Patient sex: M
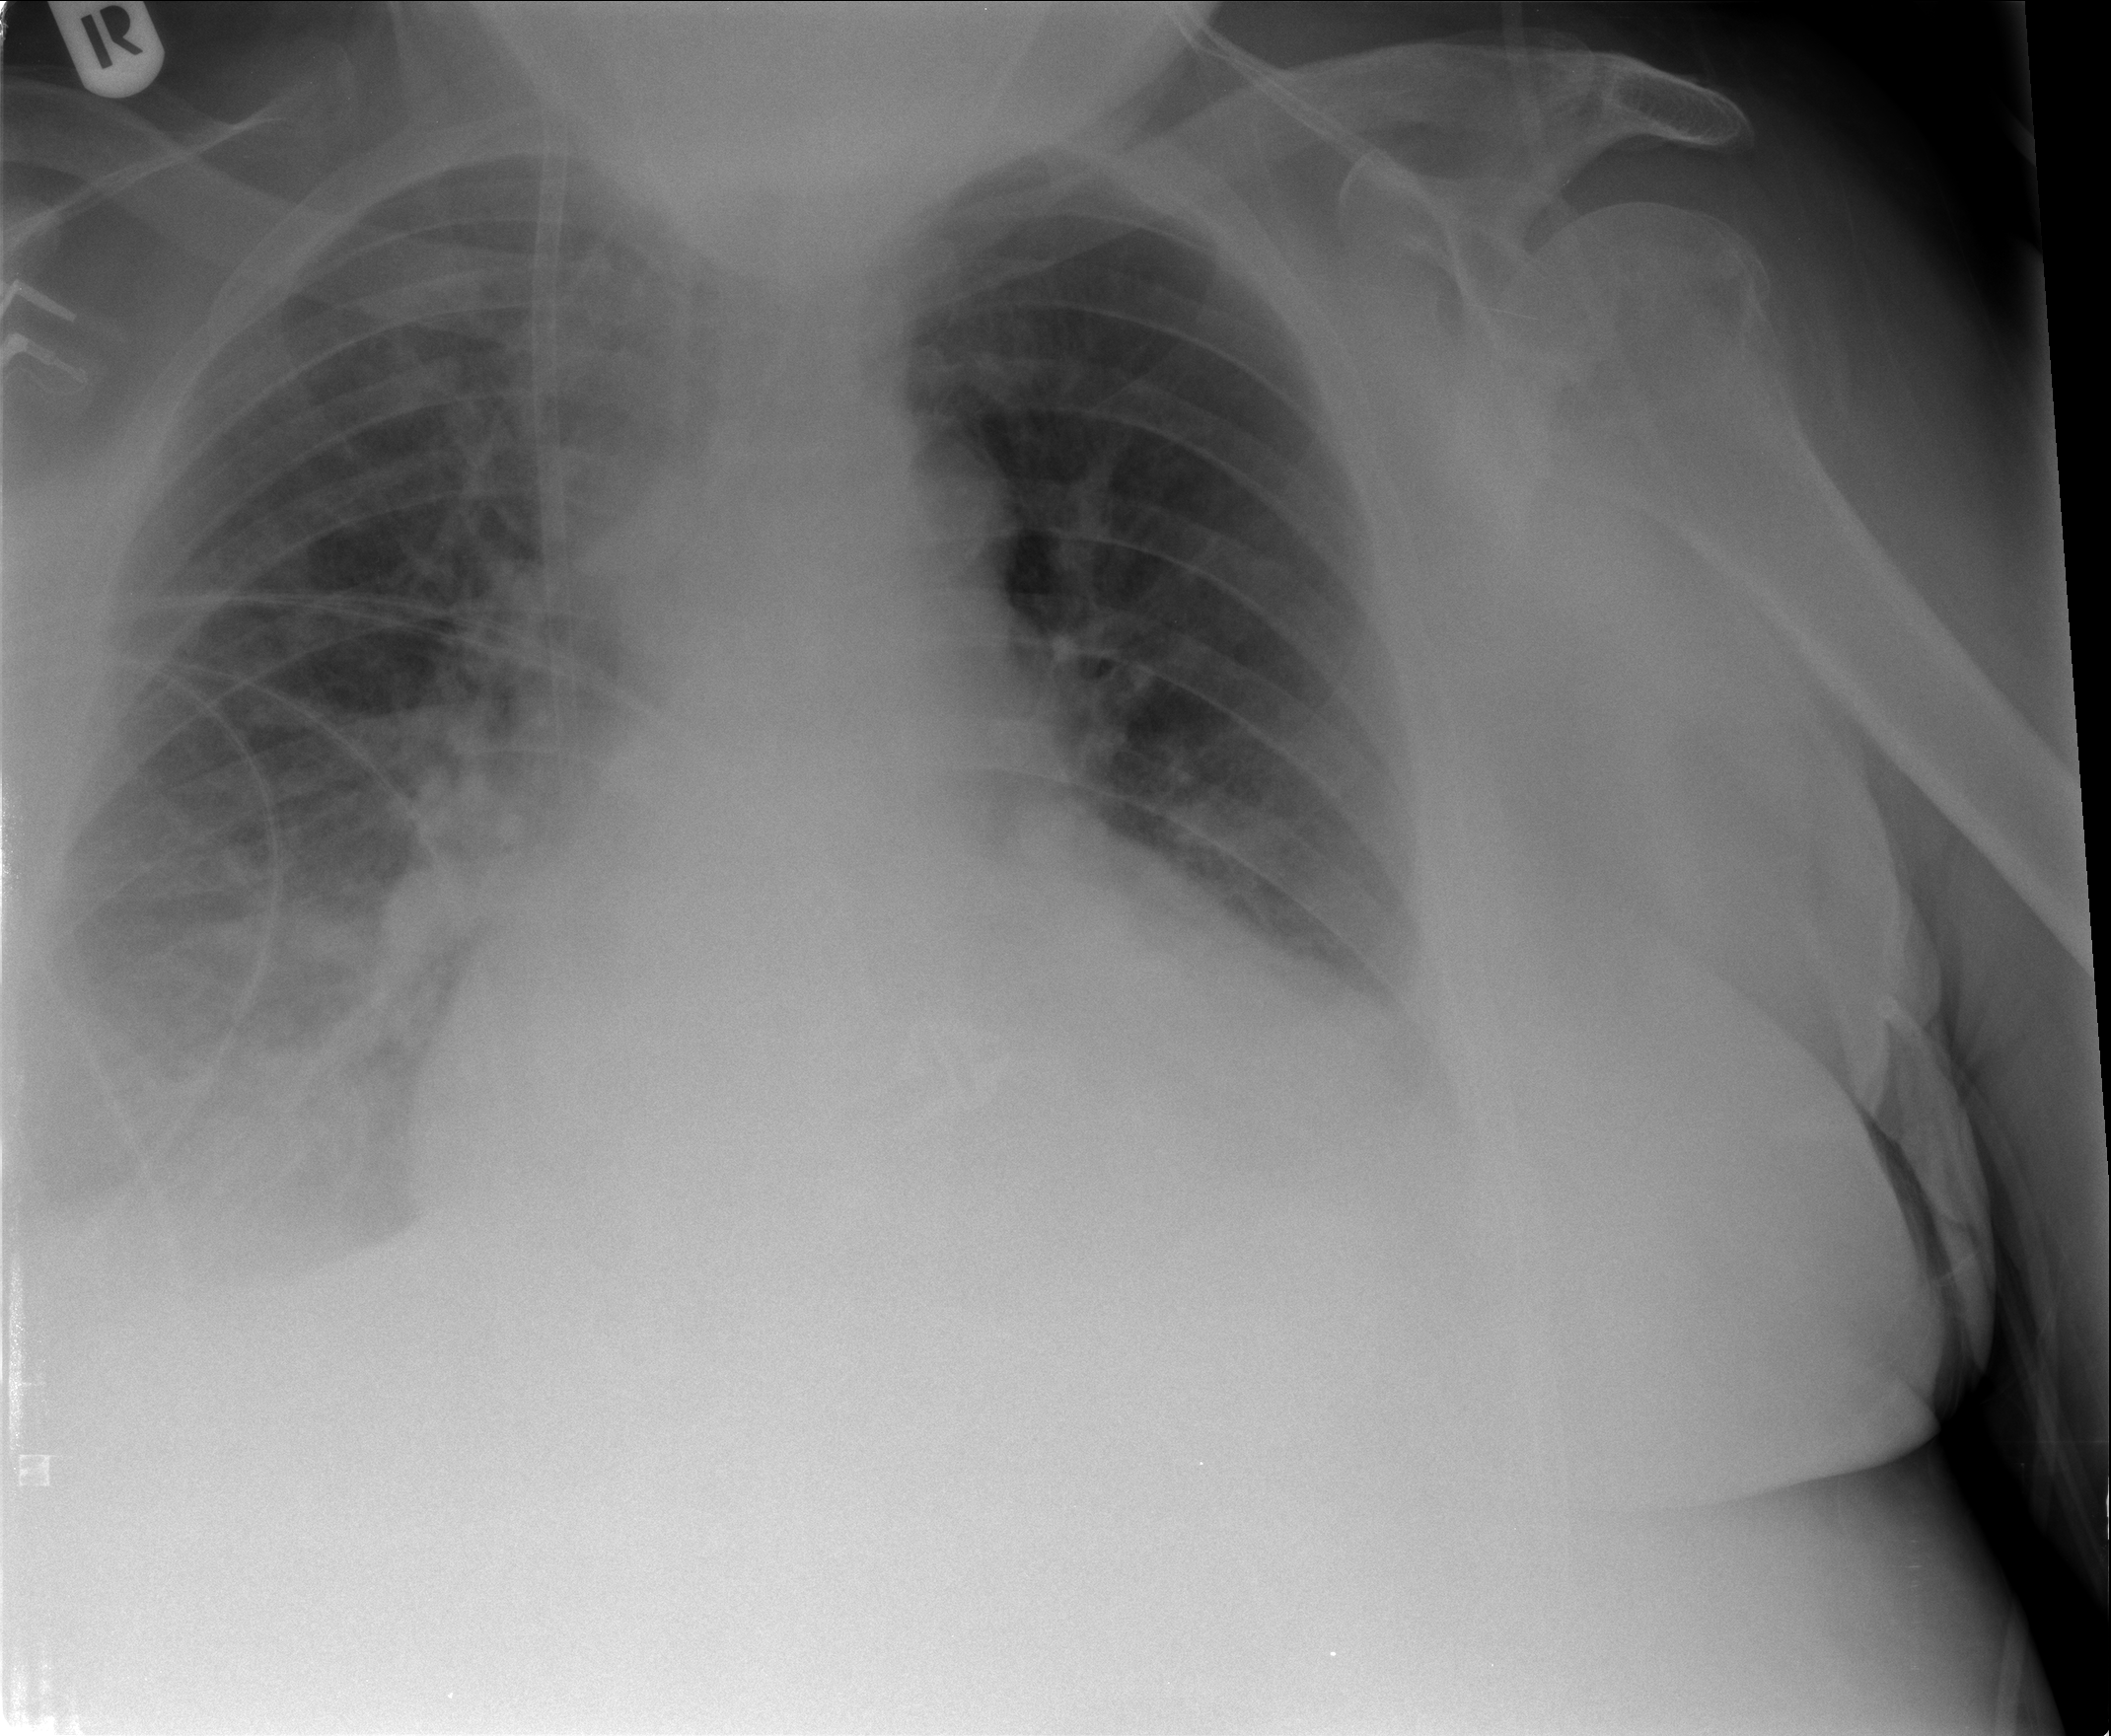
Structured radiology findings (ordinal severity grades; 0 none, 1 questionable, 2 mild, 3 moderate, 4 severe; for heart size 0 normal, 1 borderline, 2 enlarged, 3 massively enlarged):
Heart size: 2
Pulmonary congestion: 2
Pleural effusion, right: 2
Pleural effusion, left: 2
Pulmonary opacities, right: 2
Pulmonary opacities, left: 0
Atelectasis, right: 2
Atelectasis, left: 2